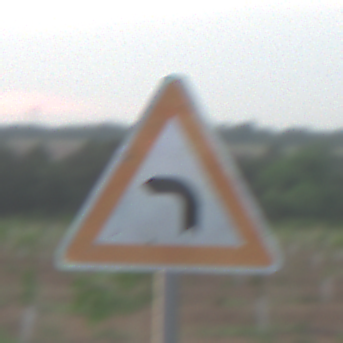
Verkehrszeichen: KurveLinks
Umgebung: Outdoor, Nature
Tageszeit: SunriseSunset
Wetter: PartlyCloudy
Licht: Natural
Jahreszeit: NotSpecified
Kontrast: LowContrast